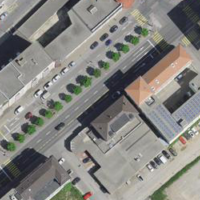
EUNIS habitat code: 54
Species observed at this site:
Clinopodium vulgare